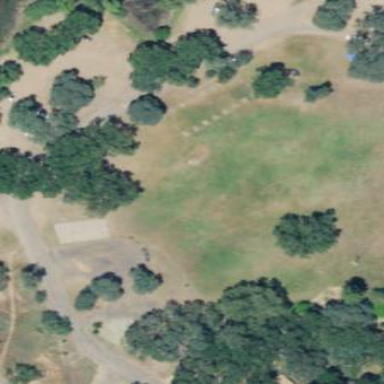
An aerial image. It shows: Recreation ground.